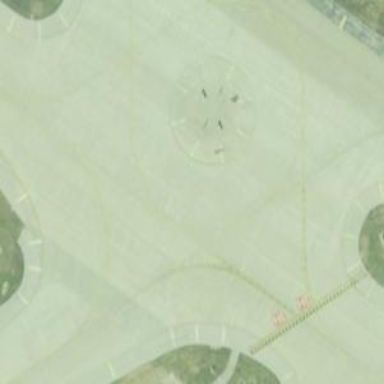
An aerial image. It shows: Image of taxiway at airport.